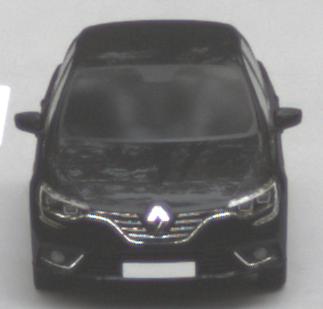
Make: Renault
Model: Mégane ENERGY TCe 100
Detailed model: Mégane (IV)
Model produced from: 2016/03
Model produced until: 2018/08
Doors: 5
Color: black
Road condition: dry road
Daytime: morning or afternoon
Contrast: low contrast